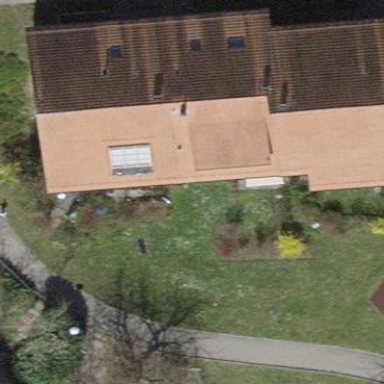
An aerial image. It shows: Apartments building with gabled tile roof.